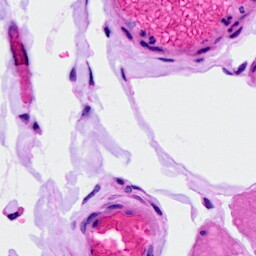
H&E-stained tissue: Ovarian